Current action and preconditions to check: trajectory_clear

Your task: For each precondition in the list above, predict whether it will hold at this action.

Consider the current scene as observed from the mobile robot's camera, and analyze the predicted future states of all dynamic agents (e.g., people, animals, vehicles, or any moving entities) within the NEXT SECOND.

IMPORTANT: Only answer "very likely" if you are absolutely certain—based on strong, clear evidence—that a dynamic agent will violate the precondition in the predicted future state. Do NOT answer "very likely" for unlikely, ambiguous, or low-probability risks.

Ask yourself for each precondition: Is there a high probability, with clear and convincing evidence, that the predicted future states of any dynamic agent will interfere with the predicted future state of the currently executing action within the NEXT SECOND, causing that precondition to fail?

Assess the risk level based on these predictions. Use "likely" or "very likely" if motions create a clear risk of interference.

Use "neutral" or "improbable" if agents are nearby but their predicted paths are clearly diverging or non-conflicting.

Failure Risk Categories: "very improbable", "improbable", "neutral", "likely", "very likely"

Answer Format: Output ONLY the probability_of_failure value from these categories: "very improbable", "improbable", "neutral", "likely", "very likely"

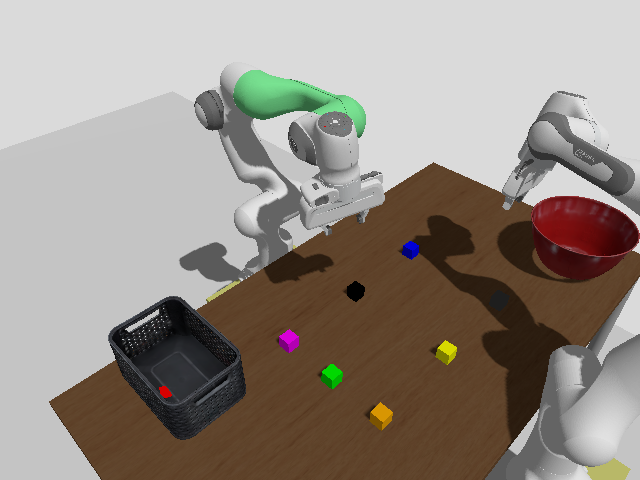

Answer: very improbable